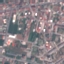
Label: Residential